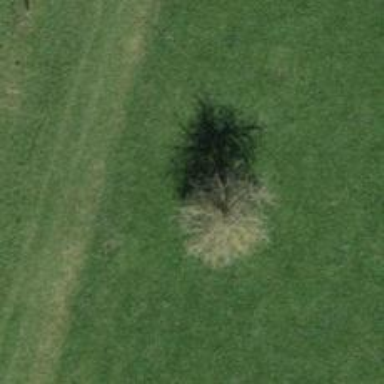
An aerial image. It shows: Beautiful tree in nature.